Aerial crown-view tile of a tropical tree (Barro Colorado Island, Panama), acquired 20250414:
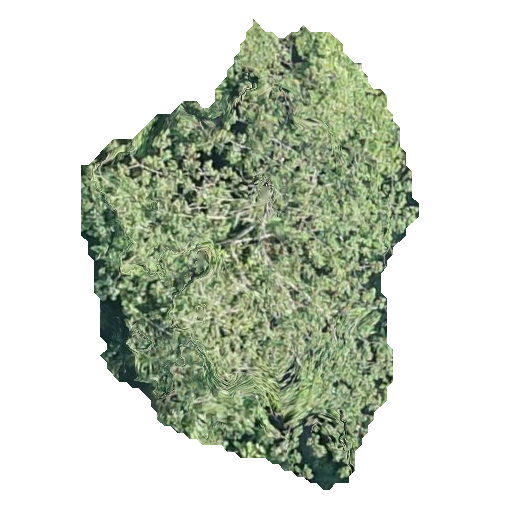
Species: Ochroma pyramidale
GBIF accepted scientific name: Ochroma pyramidale
Crown area: 158.156 m²